Field crop: maize
Growth stage: 2
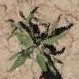
Species: atriplex